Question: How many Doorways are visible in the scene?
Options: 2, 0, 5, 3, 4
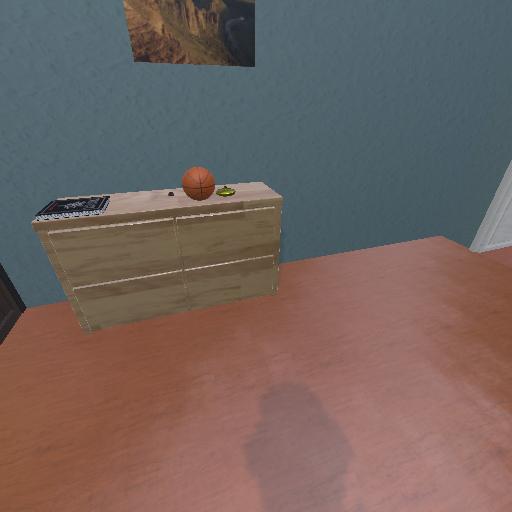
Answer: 2